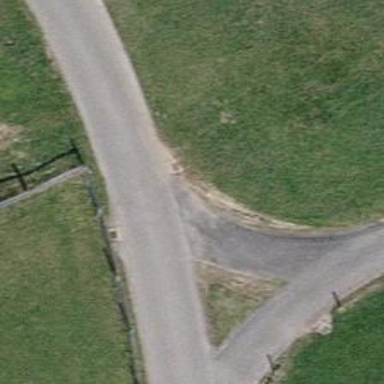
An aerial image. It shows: Unclassified road with asphalt surface.